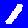
Digit: 1